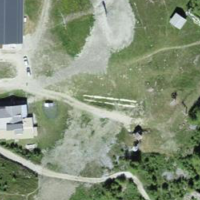
EUNIS habitat code: 26
Species observed at this site:
Parus major
Montifringilla nivalis
Regulus regulus
Nucifraga caryocatactes
Arnica montana
Pyrrhocorax graculus
Prunella collaris
Spinus spinus
Periparus ater